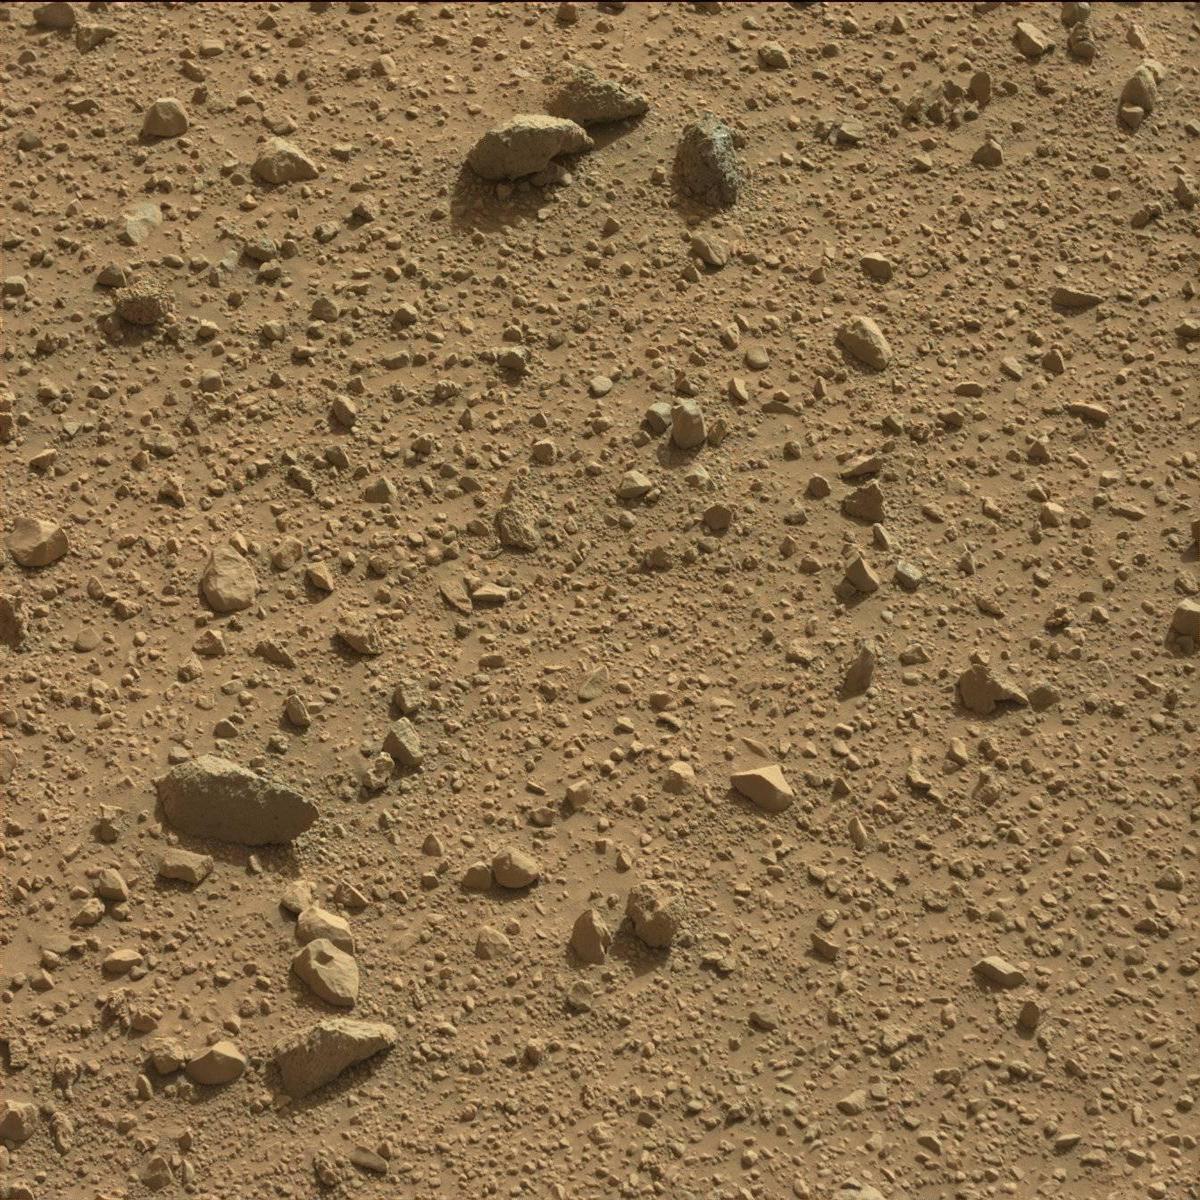
Terrain classes present: Bedrock, Rock, Sand / Soil